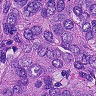
Metastatic tissue present: yes